Interaction volume radius: 10 \u00c5
Interaction volume height: 20 \u00c5
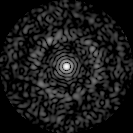
Disorder parameter: 0.8334